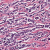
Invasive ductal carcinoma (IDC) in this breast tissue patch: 1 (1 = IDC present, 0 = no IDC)